Aerial crown-view tile of a tropical tree (Barro Colorado Island, Panama), acquired 20240918:
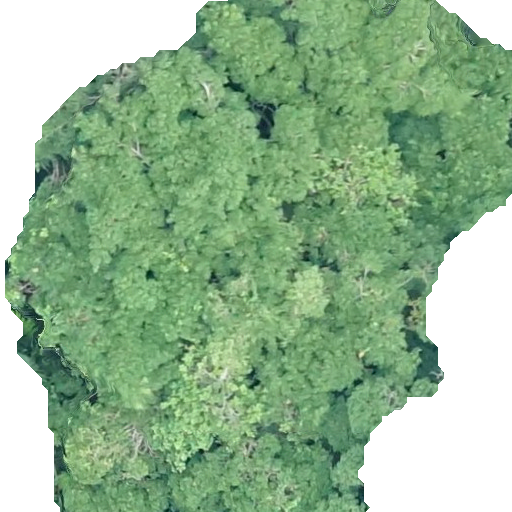
Species: Hura crepitans
GBIF accepted scientific name: Hura crepitans
Crown area: 346.532 m²